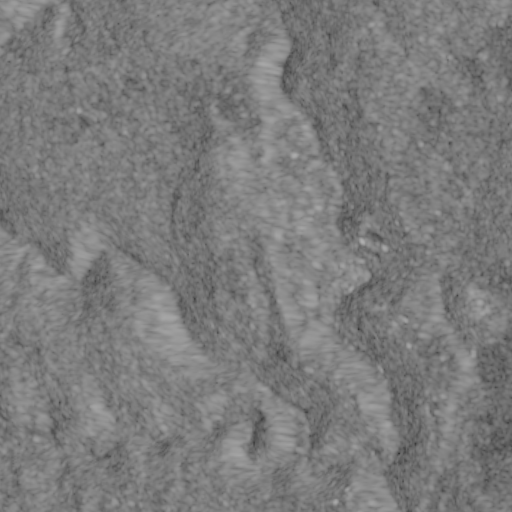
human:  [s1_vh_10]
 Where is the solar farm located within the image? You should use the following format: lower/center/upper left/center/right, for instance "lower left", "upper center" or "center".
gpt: The solar farm is located in the lower right of the image.
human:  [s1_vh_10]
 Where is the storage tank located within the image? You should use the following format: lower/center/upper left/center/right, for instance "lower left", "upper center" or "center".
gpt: The storage tank is located in the center of the image.
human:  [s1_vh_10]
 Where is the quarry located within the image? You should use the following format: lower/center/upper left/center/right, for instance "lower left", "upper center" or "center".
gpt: There is no quarry in the image.

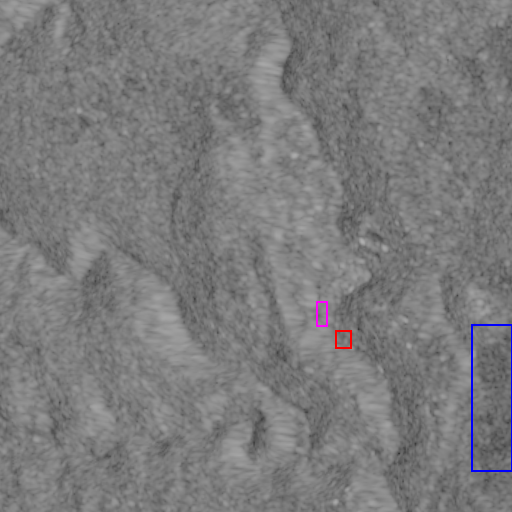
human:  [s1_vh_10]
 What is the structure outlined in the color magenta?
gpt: The structure outlined in magenta is a park.
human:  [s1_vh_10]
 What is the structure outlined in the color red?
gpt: The structure outlined in red is a parking lot.
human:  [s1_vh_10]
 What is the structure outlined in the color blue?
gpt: The structure outlined in blue is a solar farm.
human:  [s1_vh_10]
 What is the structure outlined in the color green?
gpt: There is no green outline.